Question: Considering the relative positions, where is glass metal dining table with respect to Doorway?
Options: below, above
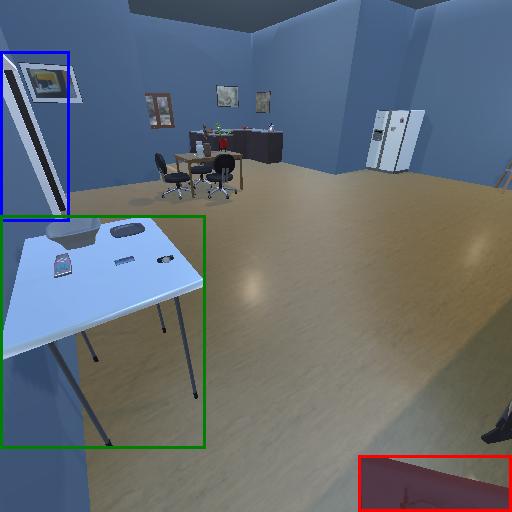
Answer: below